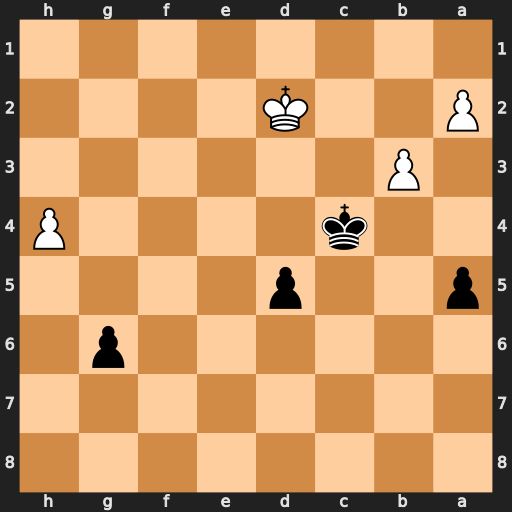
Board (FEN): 8/8/6p1/p2p4/2k4P/1P6/P2K4/8
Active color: b
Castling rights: -
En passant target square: -
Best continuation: Kb4 Kc2 Ka3 Kb1 d4 Ka1 d3 Kb1 d2 Kc2 Kxa2